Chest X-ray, AP view. Patient: 13 years old, sex F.
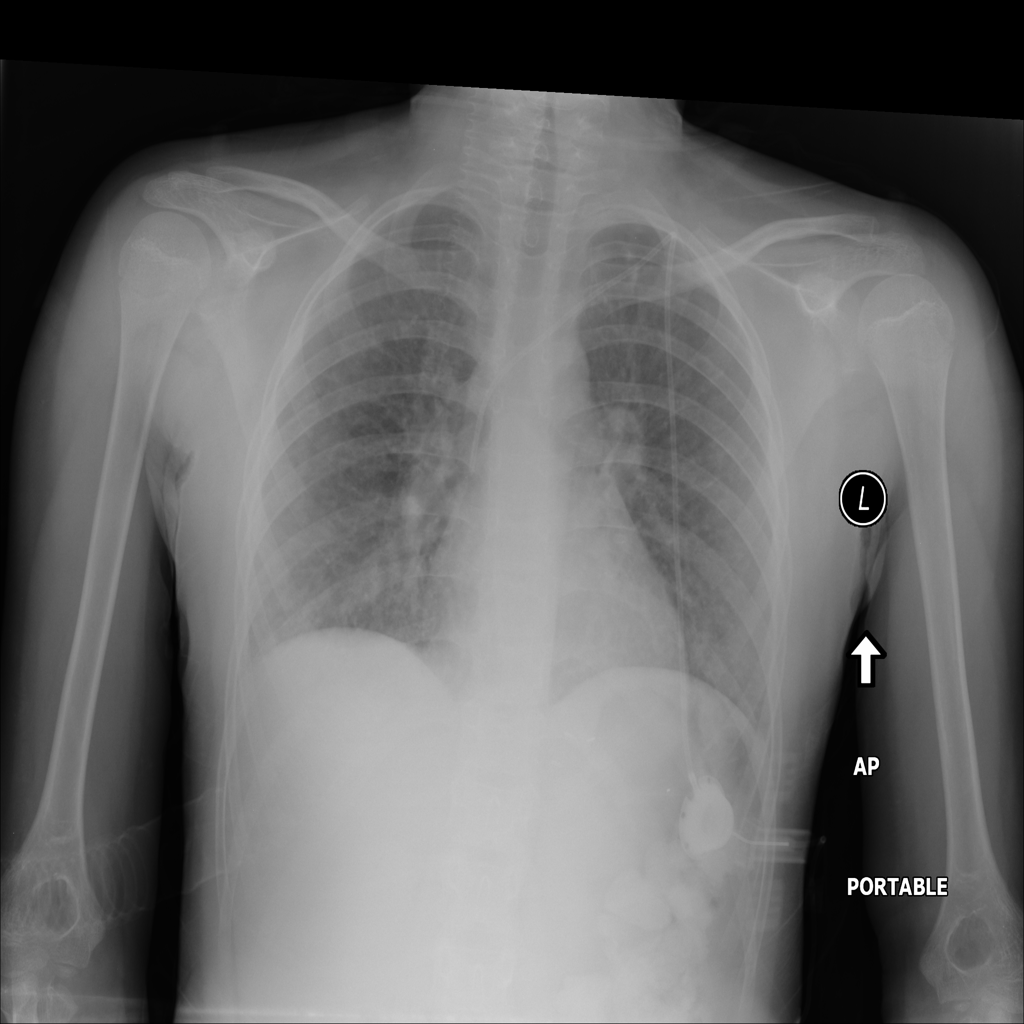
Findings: Infiltration, Pneumothorax